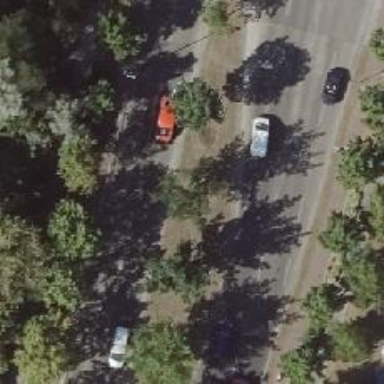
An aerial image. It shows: Avenue of deciduous broadleaved trees.